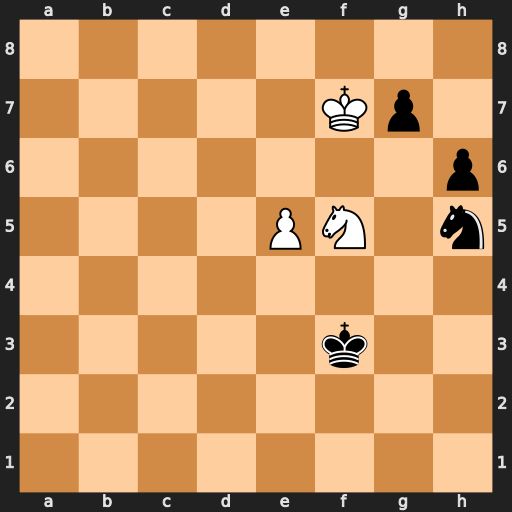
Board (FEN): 8/5Kp1/7p/4PN1n/8/5k2/8/8
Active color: w
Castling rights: -
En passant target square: -
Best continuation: e6 Nf6 e7